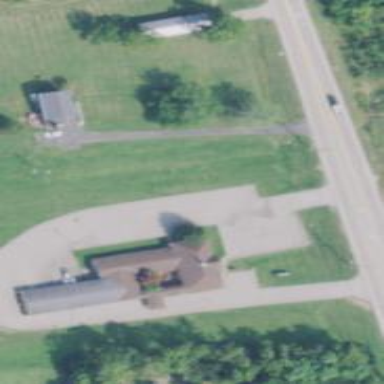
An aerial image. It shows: Driveway.